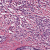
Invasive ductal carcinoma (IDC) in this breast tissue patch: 0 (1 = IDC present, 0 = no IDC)